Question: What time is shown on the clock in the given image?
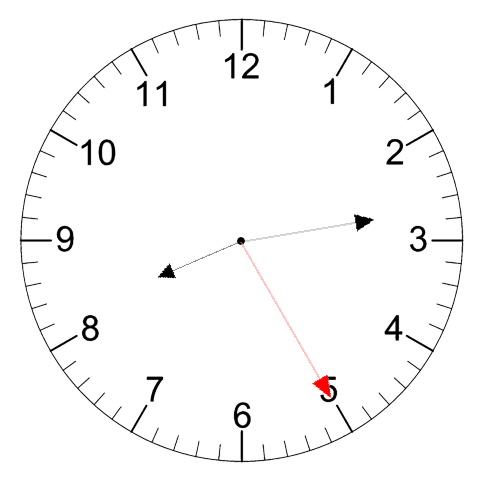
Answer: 08:13:25